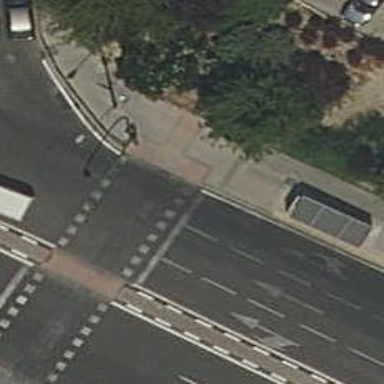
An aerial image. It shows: Zebra crossing with traffic signals.